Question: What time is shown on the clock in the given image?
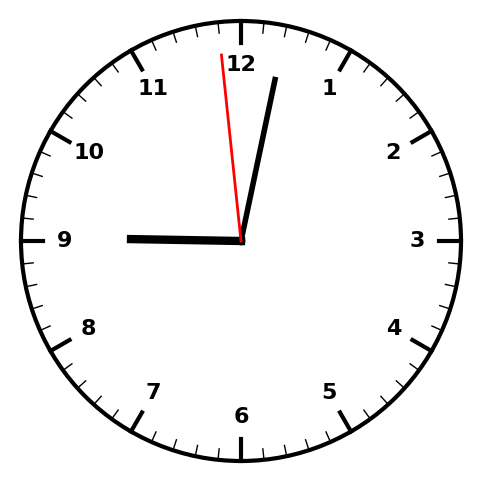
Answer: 09:01:59